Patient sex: M
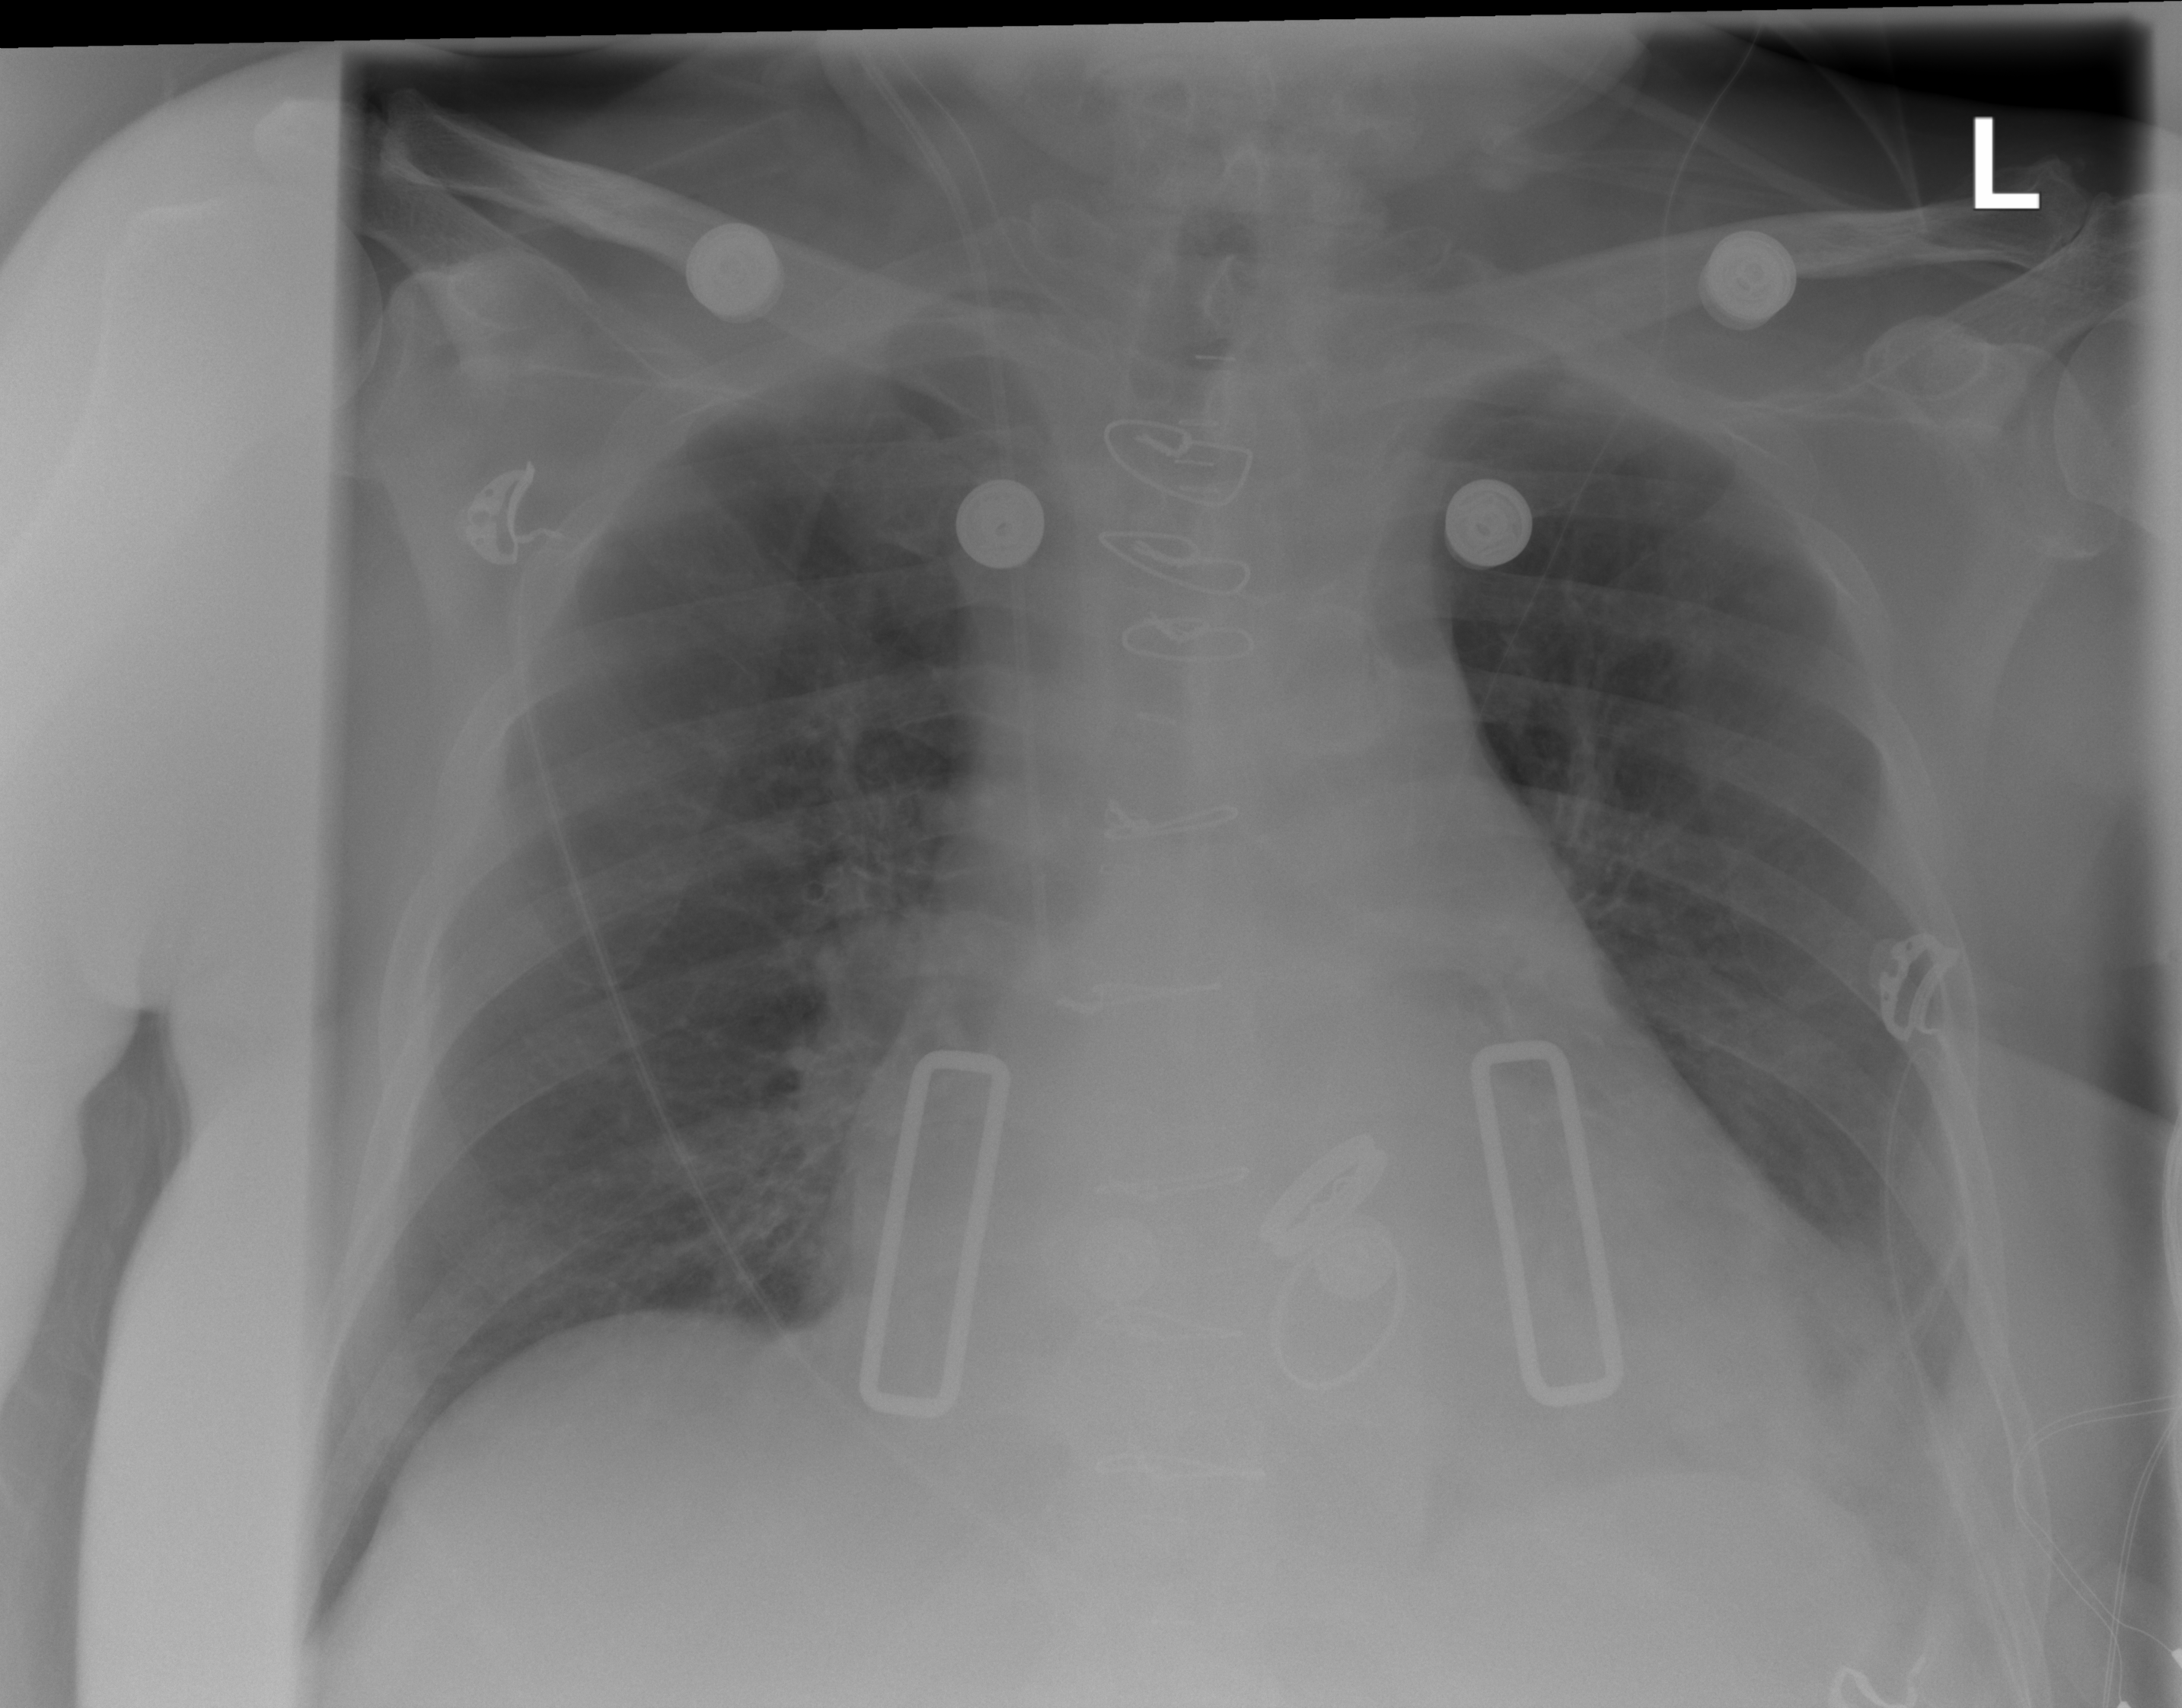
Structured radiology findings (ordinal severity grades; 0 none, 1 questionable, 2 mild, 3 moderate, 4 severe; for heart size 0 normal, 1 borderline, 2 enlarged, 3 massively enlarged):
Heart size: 2
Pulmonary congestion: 0
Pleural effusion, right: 0
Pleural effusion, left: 2
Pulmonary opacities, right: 0
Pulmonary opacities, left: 0
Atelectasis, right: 0
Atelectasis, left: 2